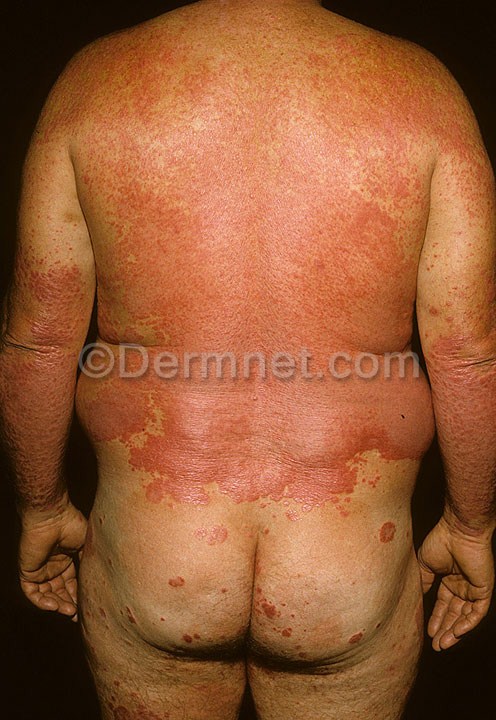
Disease: Psoriasis pictures Lichen Planus and related diseases